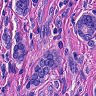
Metastatic tissue present: yes